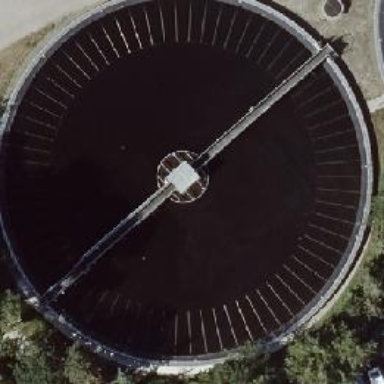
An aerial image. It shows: Image of wastewater.